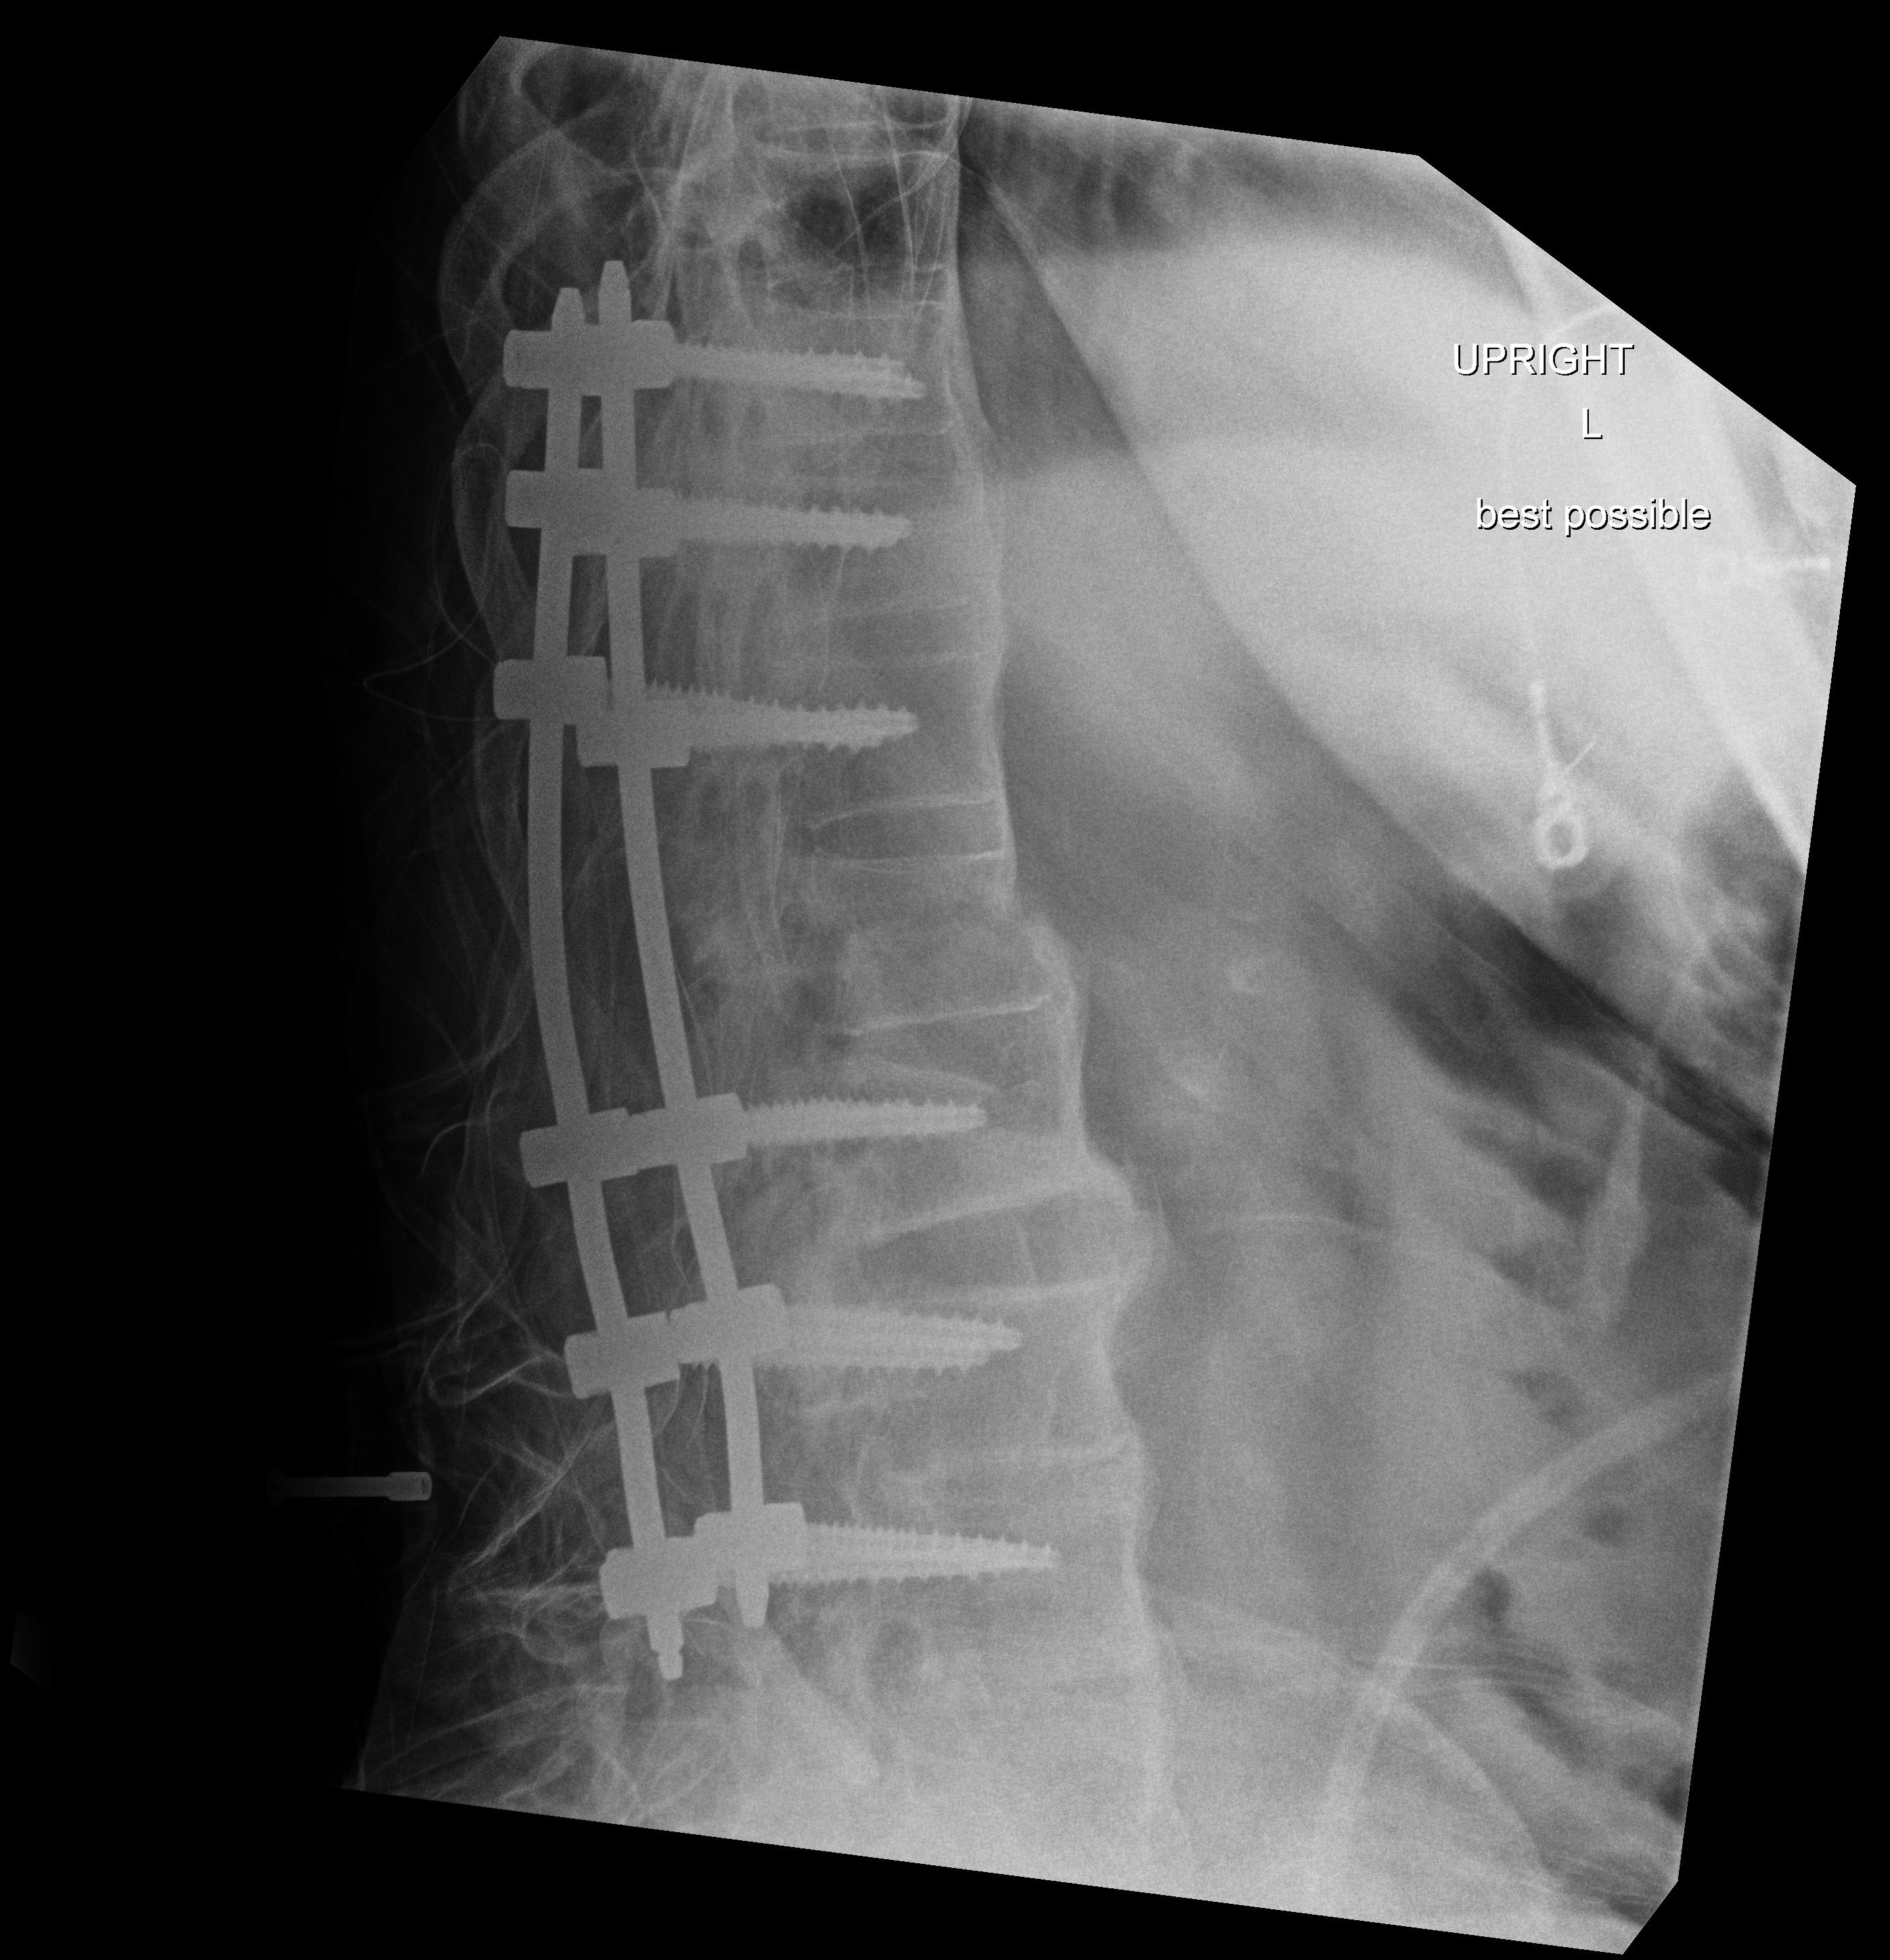
View: LATERAL
Implant manufacturer: medtronic solera